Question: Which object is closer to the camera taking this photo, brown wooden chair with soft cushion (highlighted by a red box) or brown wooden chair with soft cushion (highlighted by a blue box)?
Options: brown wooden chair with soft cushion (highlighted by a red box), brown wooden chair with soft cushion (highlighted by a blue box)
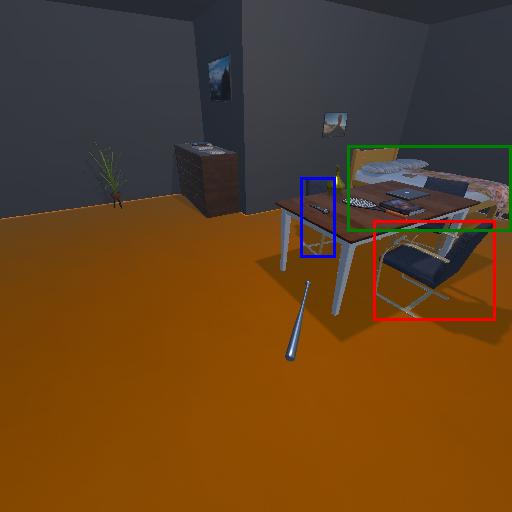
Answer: brown wooden chair with soft cushion (highlighted by a red box)